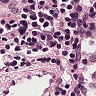
Metastatic tissue present: no